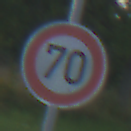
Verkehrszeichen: Geschwindigkeit70
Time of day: MorningAfternoon
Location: Outdoor (Nature)
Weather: PartlyCloudy
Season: NotSpecified
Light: Natural